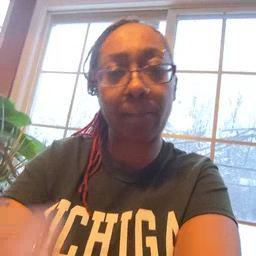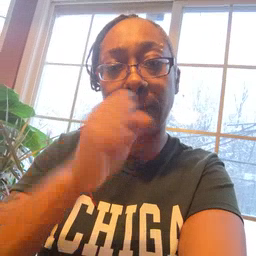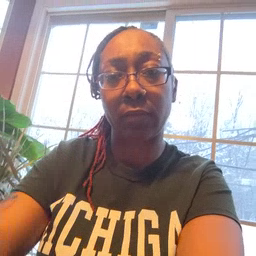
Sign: make